Current action and preconditions to check: path_clear

Your task: For each precondition in the list above, predict whether it will hold at this action.

Consider the current scene as observed from the mobile robot's camera, and analyze the predicted future states of all dynamic agents (e.g., people, animals, vehicles, or any moving entities) within the NEXT SECOND.

IMPORTANT: Only answer "very likely" if you are absolutely certain—based on strong, clear evidence—that a dynamic agent will violate the precondition in the predicted future state. Do NOT answer "very likely" for unlikely, ambiguous, or low-probability risks.

Ask yourself for each precondition: Is there a high probability, with clear and convincing evidence, that the predicted future states of any dynamic agent will interfere with the predicted future state of the currently executing action within the NEXT SECOND, causing that precondition to fail?

Assess the risk level based on these predictions. Use "likely" or "very likely" if motions create a clear risk of interference.

Use "neutral" or "improbable" if agents are nearby but their predicted paths are clearly diverging or non-conflicting.

Failure Risk Categories: "very improbable", "improbable", "neutral", "likely", "very likely"

Answer Format: Output ONLY the probability_of_failure value from these categories: "very improbable", "improbable", "neutral", "likely", "very likely"

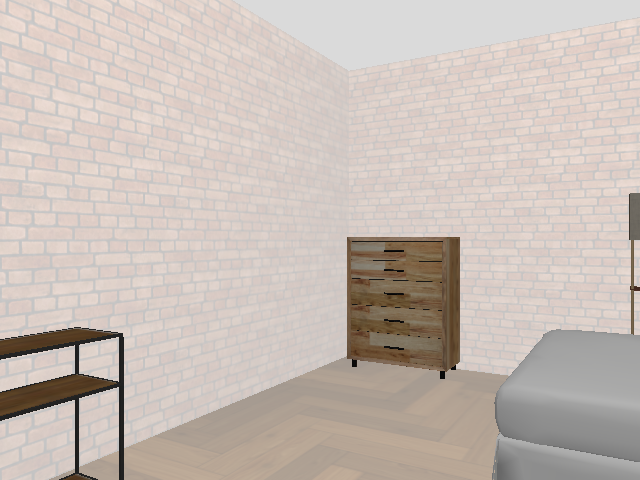

Answer: very improbable